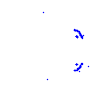
Particle: pion